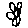
Label: flower